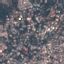
Land use / land cover: Residential